Question: How can I change the color of the braces that are circled below? When the cursor is positioned inside the color changes to black.
I have tried the Brace Matching (Rectangle) setting - but that appears to only be valid when your cursor is on the actual brace.

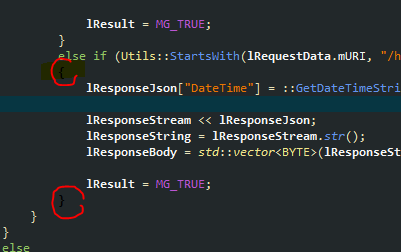
Answer: Visual Studio doesn't highlight braces from the current scope. You are probably using an extension for this and it doesn't respect the default text editor styling. Does it have any additional options somewhere?